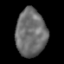
Tissue: lung
Cell type: Epithelial cells
Senescence score: 0.2259
Nuclear area (px): 1414
Mean DAPI intensity: 108.95